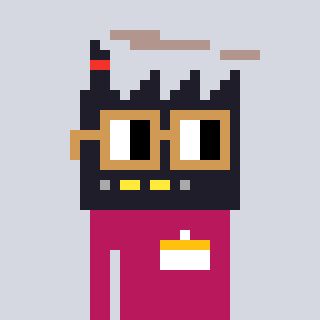
a pixel art character with square brown glasses, a factory-shaped head and a darkpink-colored body on a cool background